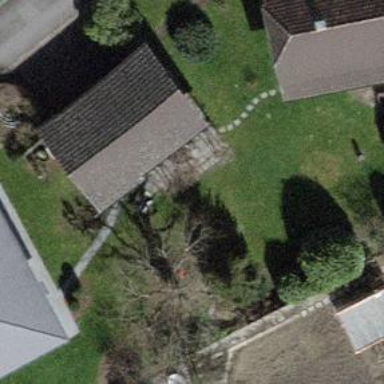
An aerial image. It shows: Garage with tile roof.